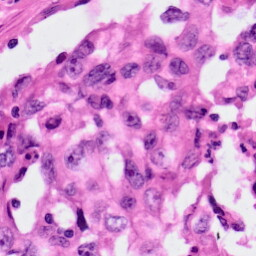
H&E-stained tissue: Lung